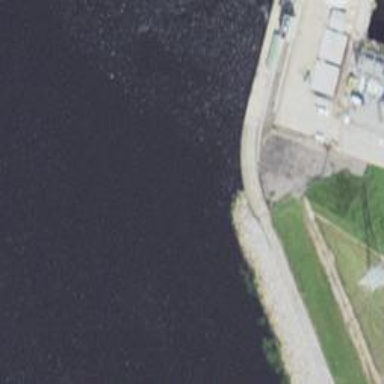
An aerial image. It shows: Dam across waterway.